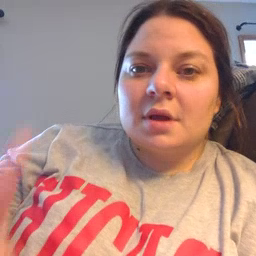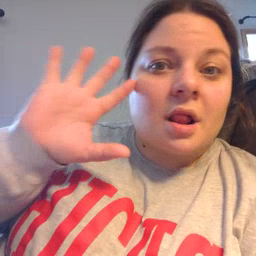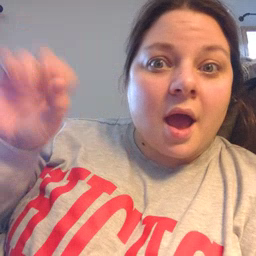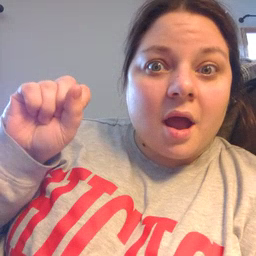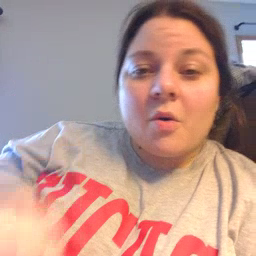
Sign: loud